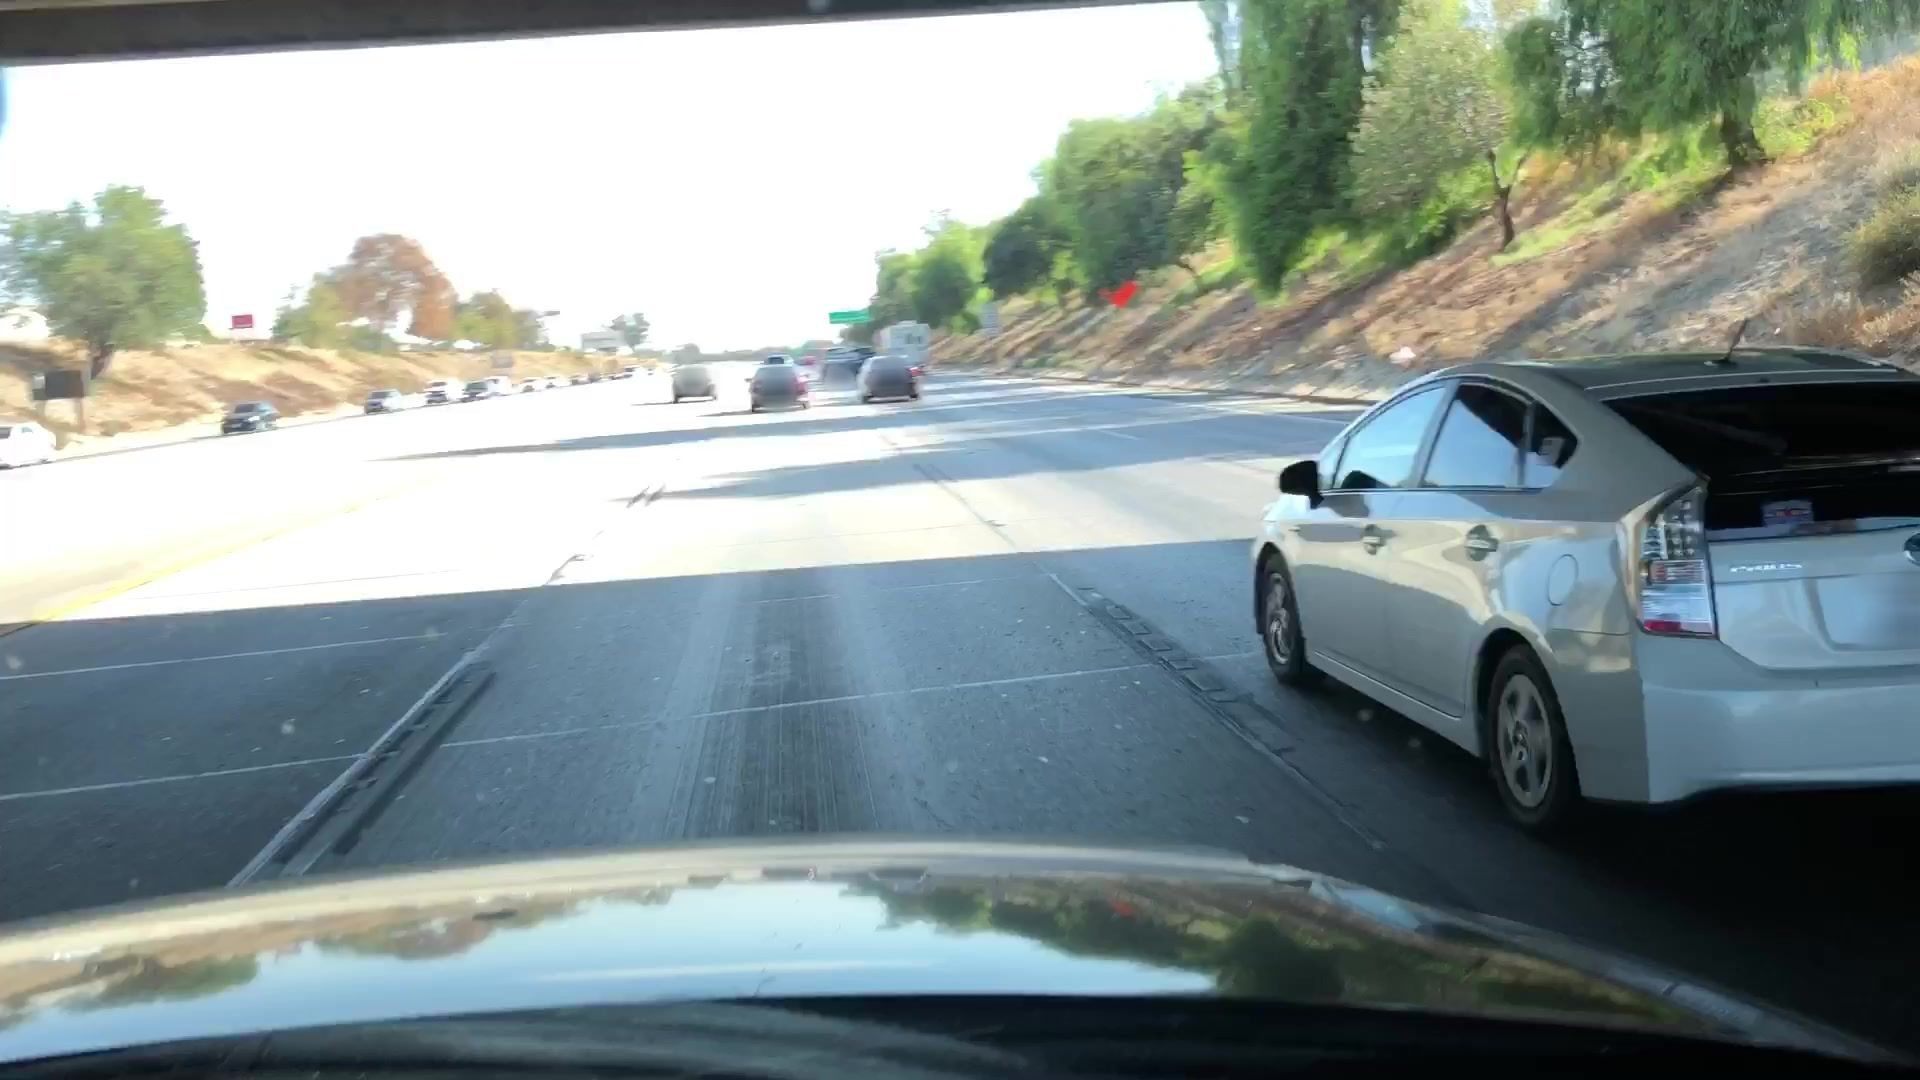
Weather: clear
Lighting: day
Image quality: slightly poor
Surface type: driving surface
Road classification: motorway, motorway_link
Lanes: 2, 1
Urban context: urban centre
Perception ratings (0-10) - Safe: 2.17, Lively: 3.8, Beautiful: 2.44, Boring: 8.96, Depressing: 6.3, Wealthy: 3.13